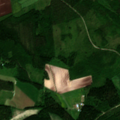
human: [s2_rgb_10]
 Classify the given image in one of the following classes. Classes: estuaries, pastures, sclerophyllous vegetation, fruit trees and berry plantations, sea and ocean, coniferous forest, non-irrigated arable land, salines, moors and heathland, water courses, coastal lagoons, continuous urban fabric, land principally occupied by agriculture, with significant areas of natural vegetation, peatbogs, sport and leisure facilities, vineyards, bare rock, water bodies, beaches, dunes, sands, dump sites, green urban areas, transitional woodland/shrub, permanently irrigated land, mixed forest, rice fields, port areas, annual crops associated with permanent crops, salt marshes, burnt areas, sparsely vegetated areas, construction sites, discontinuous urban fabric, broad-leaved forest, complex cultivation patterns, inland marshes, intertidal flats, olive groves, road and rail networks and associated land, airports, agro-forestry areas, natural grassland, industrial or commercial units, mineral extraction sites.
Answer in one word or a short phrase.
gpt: non-irrigated arable land, coniferous forest, mixed forest